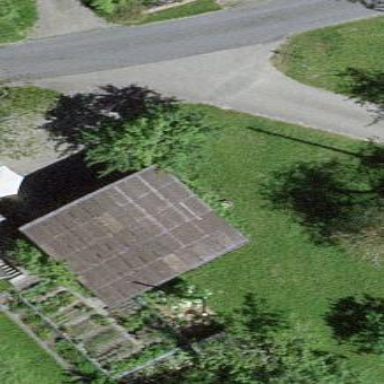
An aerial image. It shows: Garage building.